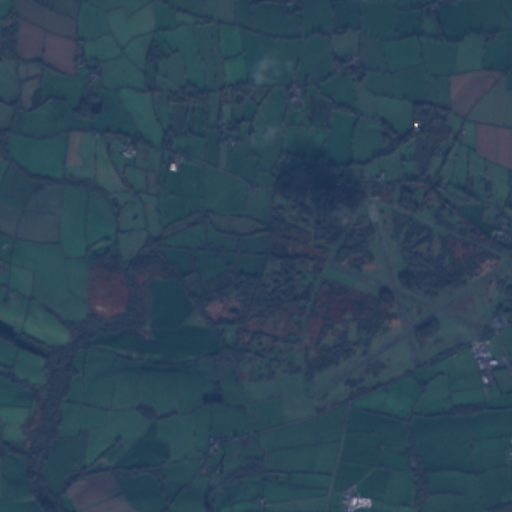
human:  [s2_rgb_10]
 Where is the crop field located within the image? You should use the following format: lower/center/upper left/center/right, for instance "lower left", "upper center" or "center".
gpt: The crop field is located in the upper left of the image.
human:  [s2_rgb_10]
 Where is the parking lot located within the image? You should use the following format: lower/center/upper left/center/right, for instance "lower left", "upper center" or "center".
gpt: The parking lot is located in the lower right of the image.
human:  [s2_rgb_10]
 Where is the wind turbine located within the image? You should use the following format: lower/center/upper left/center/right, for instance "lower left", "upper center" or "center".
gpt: The wind turbine is located in the center left of the image.
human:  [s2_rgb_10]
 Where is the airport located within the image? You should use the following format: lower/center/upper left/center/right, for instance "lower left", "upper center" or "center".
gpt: There is no airport in the image.